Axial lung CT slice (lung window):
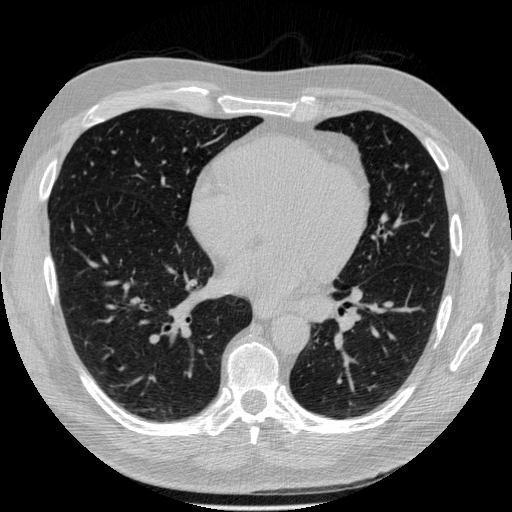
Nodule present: no